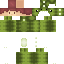
A male human skin with green skin, wearing brown long hair dressed in a green hoodie and brown pants, featuring a closed mouth.